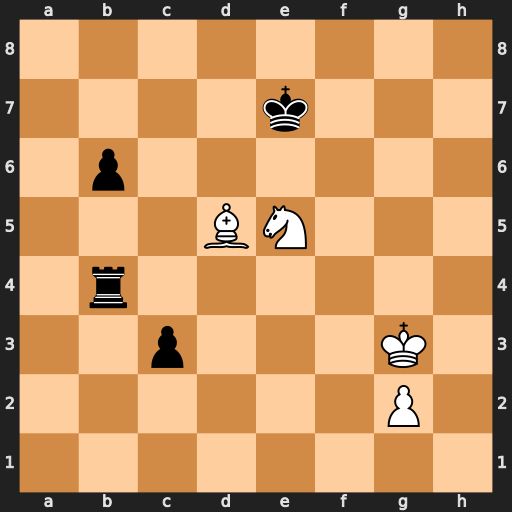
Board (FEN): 8/4k3/1p6/3BN3/1r6/2p3K1/6P1/8
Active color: w
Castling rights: -
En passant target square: -
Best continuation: Nc6+ Kd6 Nxb4